Question: What is the reading of the measurement in the image?
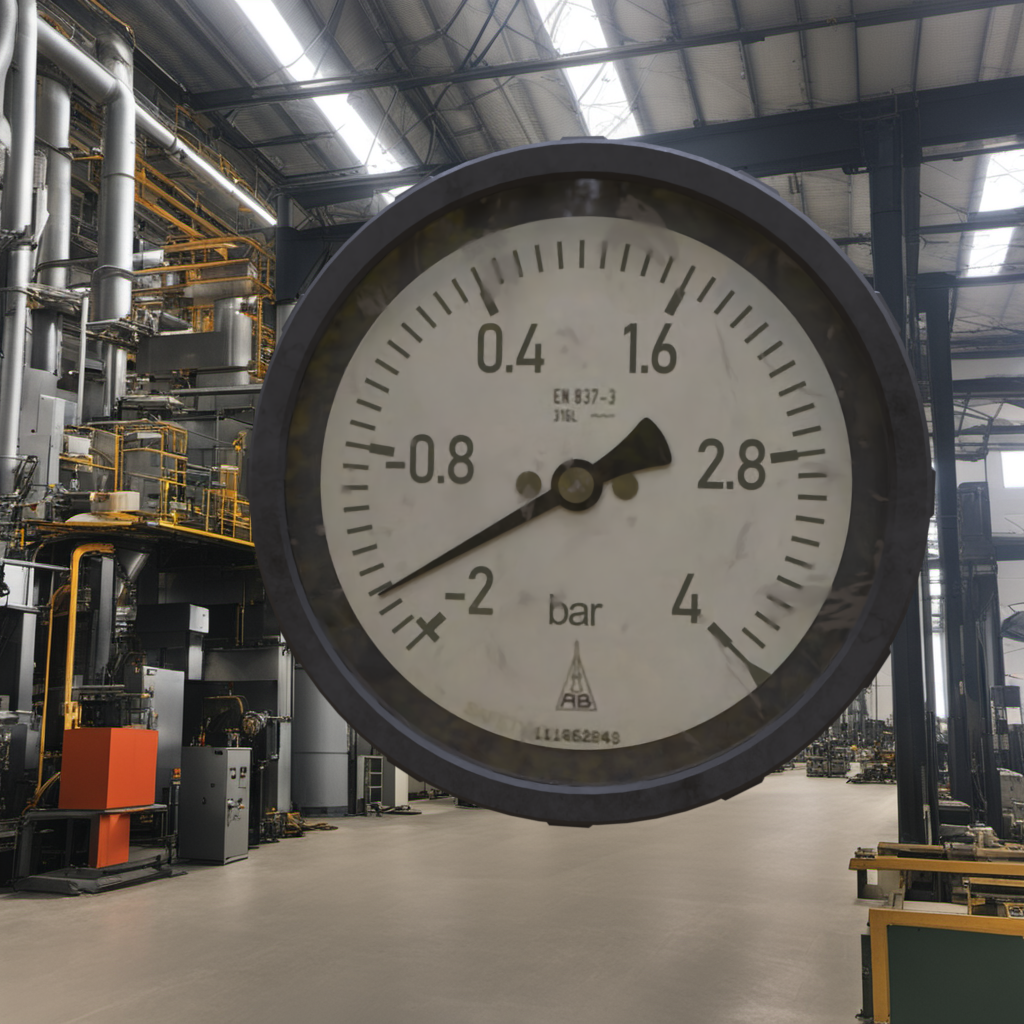
Answer: The result is -1.7
Question: What is the reading range of the measurement in the image?
Answer: The range is from -2 to 4
Question: What is the minimum and maximum reading range of the measurement in the image?
Answer: The minimum value is -2 and the maximum value is 4